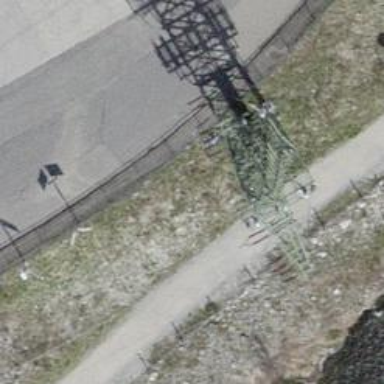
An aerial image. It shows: Power tower.